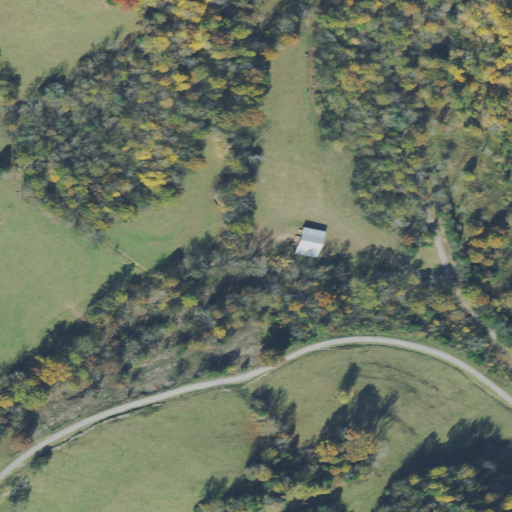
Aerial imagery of valley in Tennessee named Bernal Hollow containing deciduous forest, pasture, open development, and mixed forest